Interaction volume radius: 5 \u00c5
Interaction volume height: 25 \u00c5
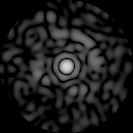
Disorder parameter: 0.8376